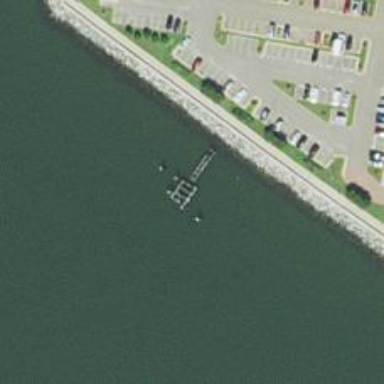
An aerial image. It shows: Pier that is in ruins.